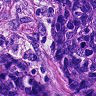
Metastatic tissue present: yes